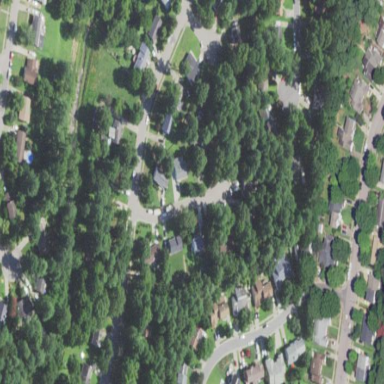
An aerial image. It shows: Residential area within neighborhood.